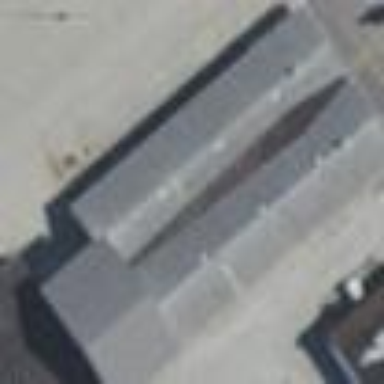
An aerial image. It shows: Retail building housing furniture shop.